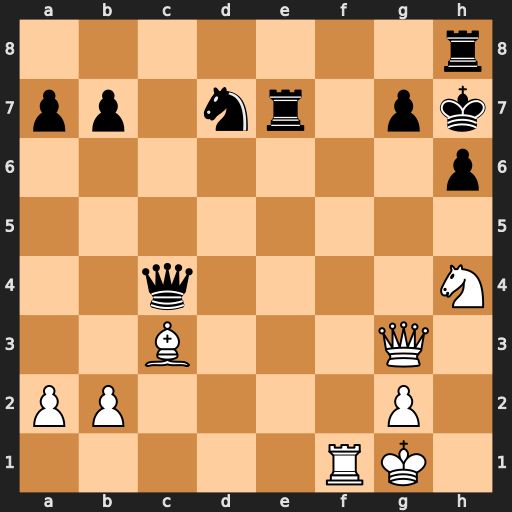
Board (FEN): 7r/pp1nr1pk/7p/8/2q4N/2B3Q1/PP4P1/5RK1
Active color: w
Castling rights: -
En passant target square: -
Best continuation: Qg6+ Kg8 Nf5